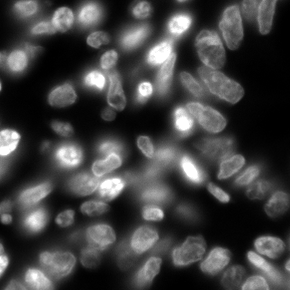
Tissue sample: colon
Magnification: 10.0x
Cell type: T cells
Senescence state: senescent